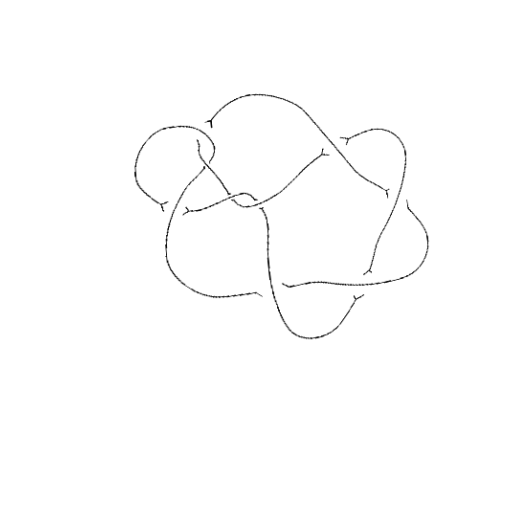
Crossing number: 9